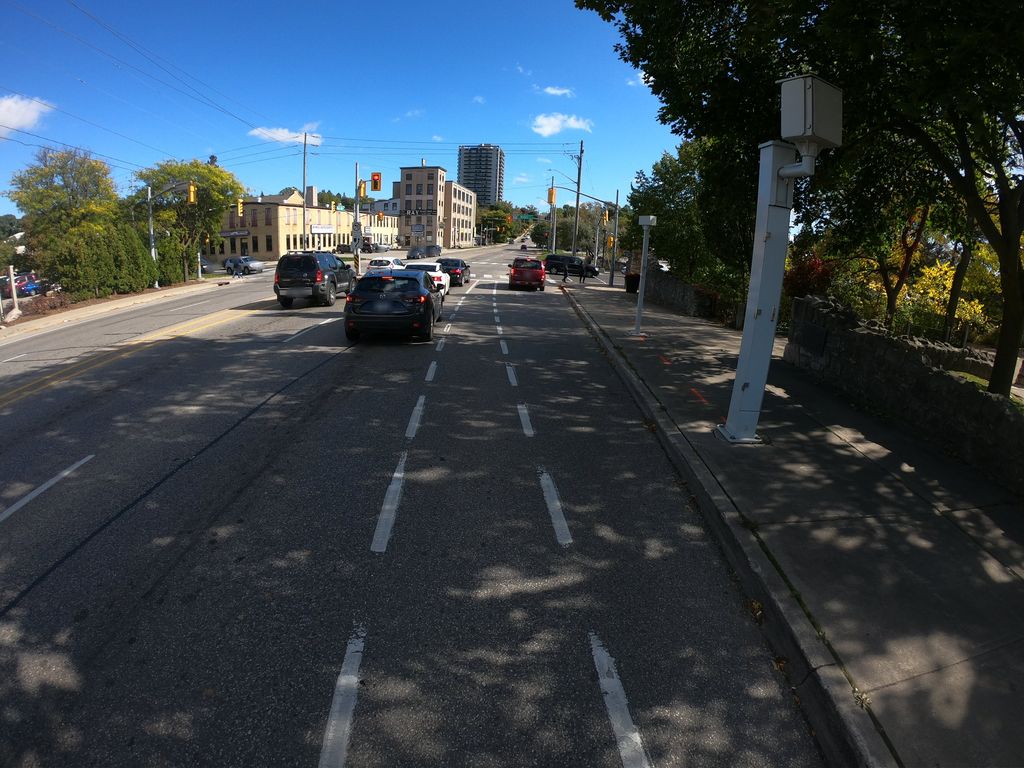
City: kitchener-waterloo